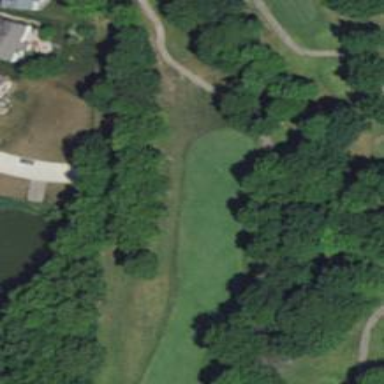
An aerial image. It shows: Golf hole.